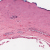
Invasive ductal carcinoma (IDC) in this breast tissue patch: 0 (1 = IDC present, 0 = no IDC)